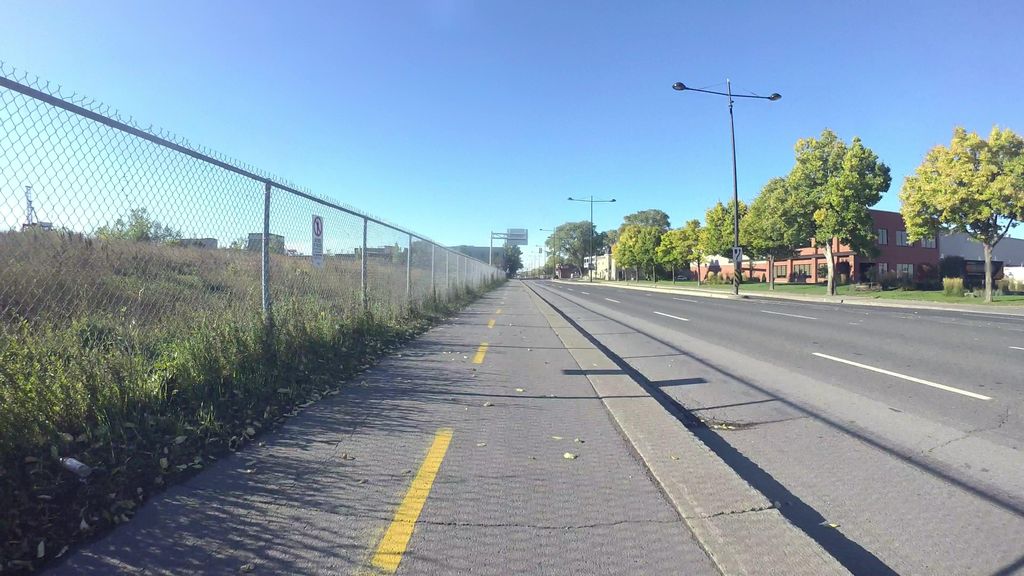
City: montreal